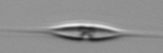
Label: Cylindrotheca